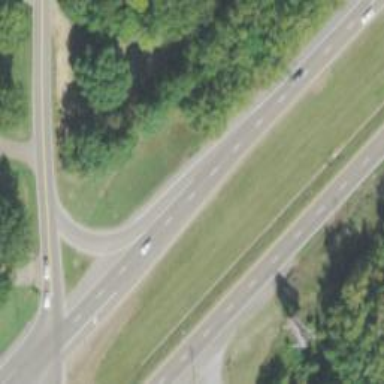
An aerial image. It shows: Asphalt road with dual carriageways at trunk level.